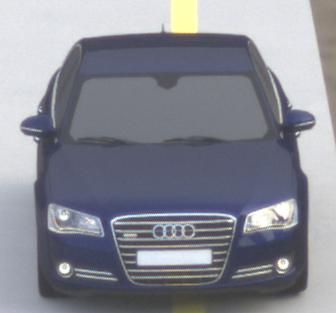
Make: Audi
Model: A8 D4
Model produced from: 2009
Model produced until: 2017
Doors: 4
Color: blue
Road condition: dry road
Daytime: morning or afternoon
Contrast: low contrast